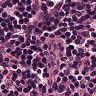
Metastatic tissue present: no